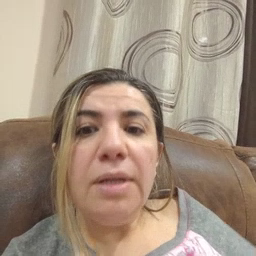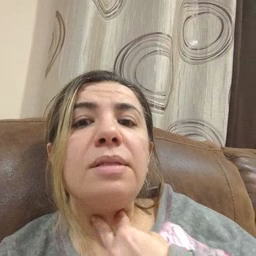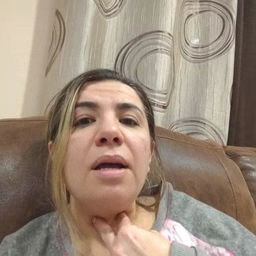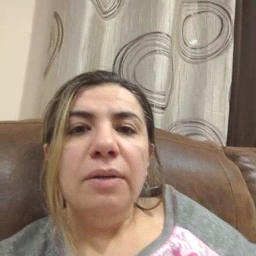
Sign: stuck